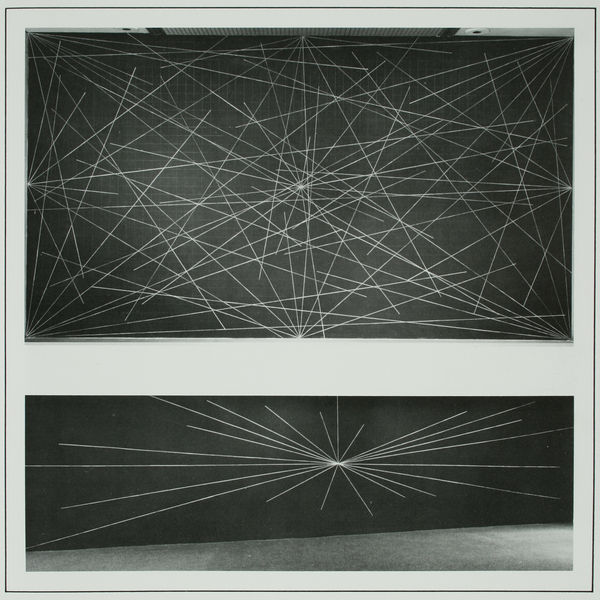
Titel: Different Lines from the Center of the Wall
Künstler: Sol Lewitt
Schlagwörter: weiß, dreieck, grau, hell, lampe, licht, mitte, raum, schwarz, wand, rahmen, sonne, boden, decke, chaos, fotos, papier, ecke, zwei, abstrakt, modern, linien, beleuchtung, scheinwerfer, balken, striche, foto, punkte, kreuz, rechteck, stern, strahlen, linie, strahl, leinwand, photo, ecken, zentrum, mittelpunkt, fäden, leinwände, sol, lewitt, viereck, netz, installation, raster, zentrierung, moire, kreuz und quer, überschneiden, fluchtpunkte, sol lewitt, kreuzen, linien fäden, ungerichtet, zufällig